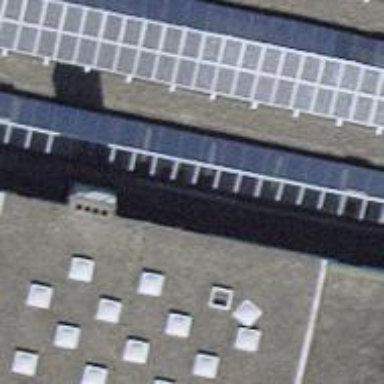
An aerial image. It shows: Solar power generator with photovoltaic panels.